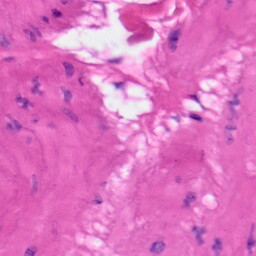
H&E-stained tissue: Skin